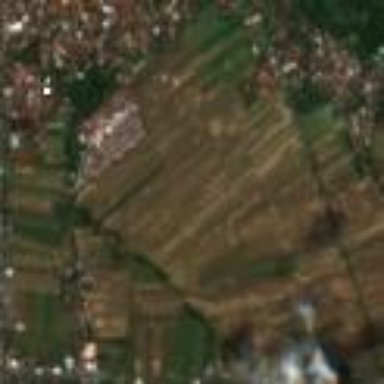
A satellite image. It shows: Farmland with rice crops.